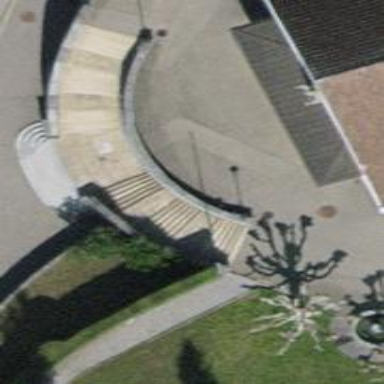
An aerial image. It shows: Road with steps.